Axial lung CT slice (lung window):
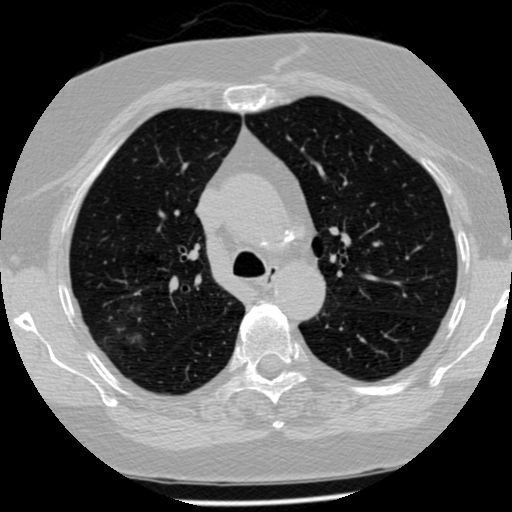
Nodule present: no